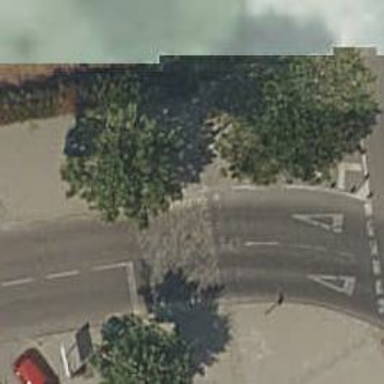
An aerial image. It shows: Uncontrolled zebra crossing on the road.